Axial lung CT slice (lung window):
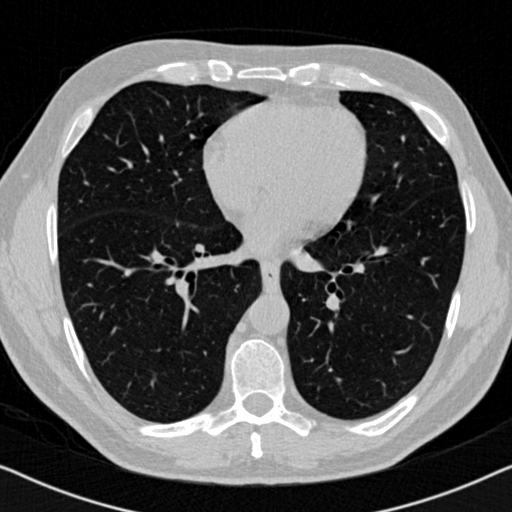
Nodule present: no